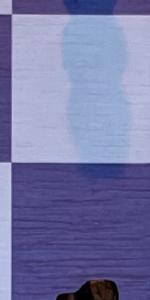
Label: Empty